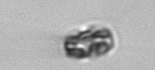
Label: Thalassiosira